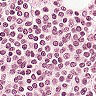
Metastatic tissue present: no